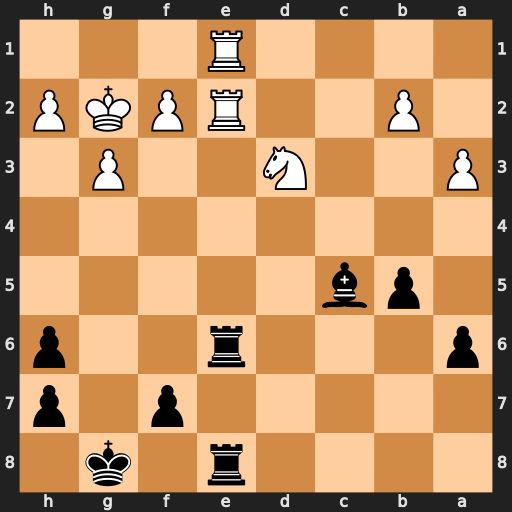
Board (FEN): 4r1k1/5p1p/p3r2p/1pb5/8/P2N2P1/1P2RPKP/4R3
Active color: b
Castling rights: -
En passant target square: -
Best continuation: Rxe2 Rxe2 Rxe2